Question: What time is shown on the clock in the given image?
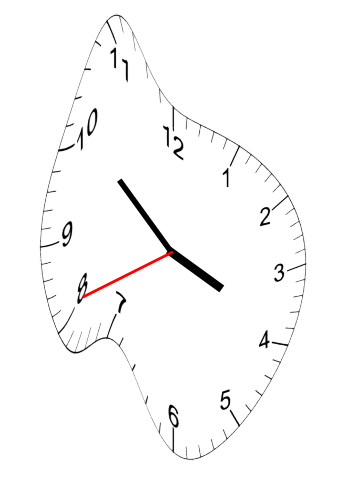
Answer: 03:51:41